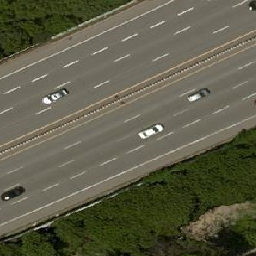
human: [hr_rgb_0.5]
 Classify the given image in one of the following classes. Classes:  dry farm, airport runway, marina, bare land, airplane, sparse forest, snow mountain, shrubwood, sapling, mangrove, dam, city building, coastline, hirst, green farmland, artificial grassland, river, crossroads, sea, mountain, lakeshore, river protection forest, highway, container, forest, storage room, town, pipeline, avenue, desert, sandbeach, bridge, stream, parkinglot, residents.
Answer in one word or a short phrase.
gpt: highway